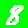
Digit: 8